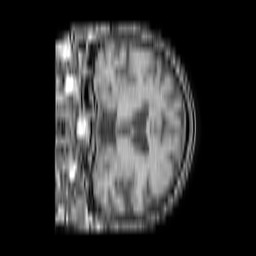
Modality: T1w
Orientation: coronal
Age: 85
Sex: female
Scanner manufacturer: philips
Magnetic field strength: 1.5 T
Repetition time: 0.1843 s
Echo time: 0.001828 s